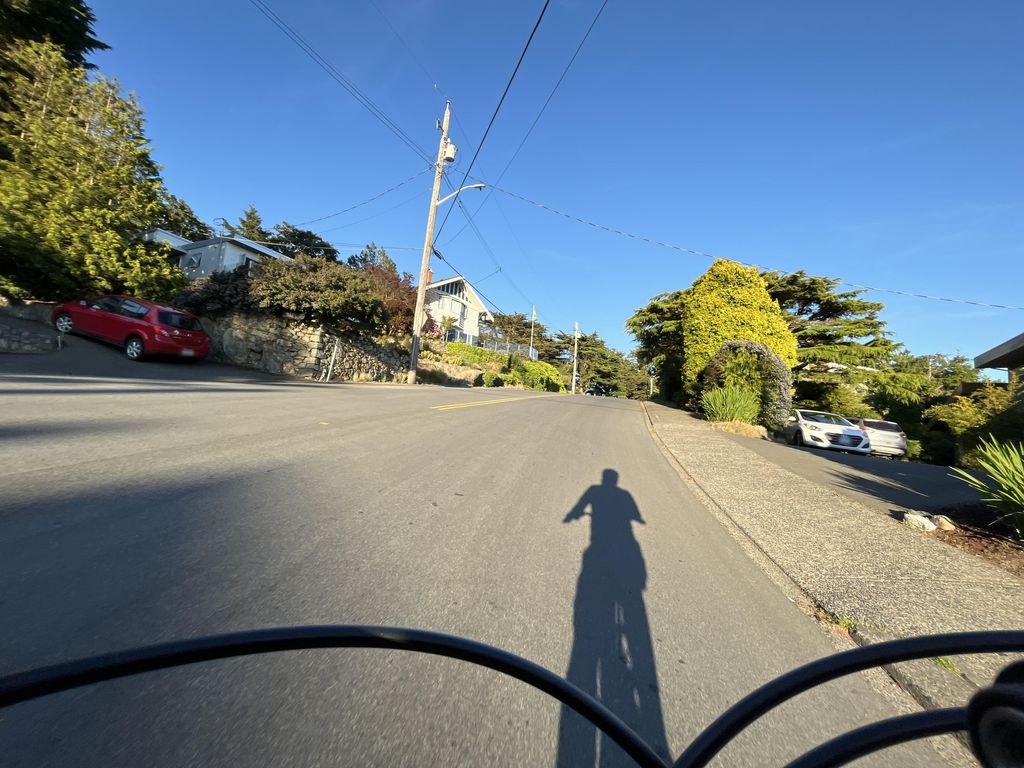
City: victoria